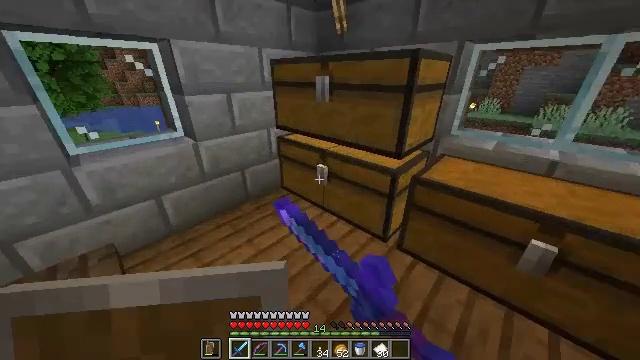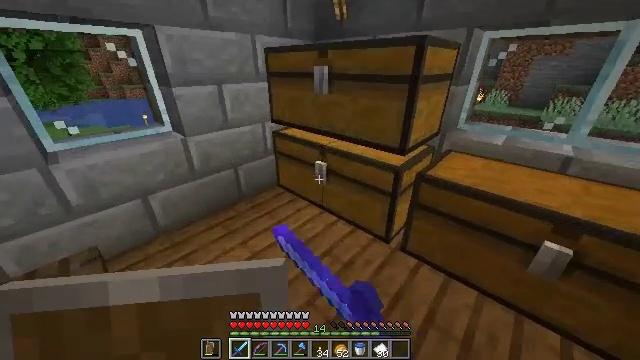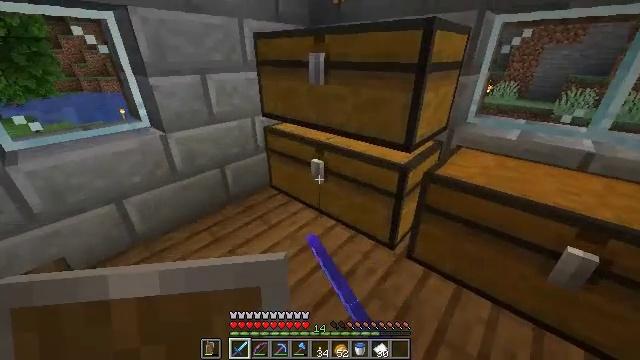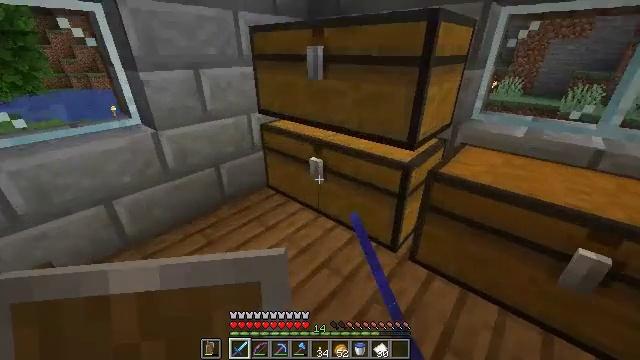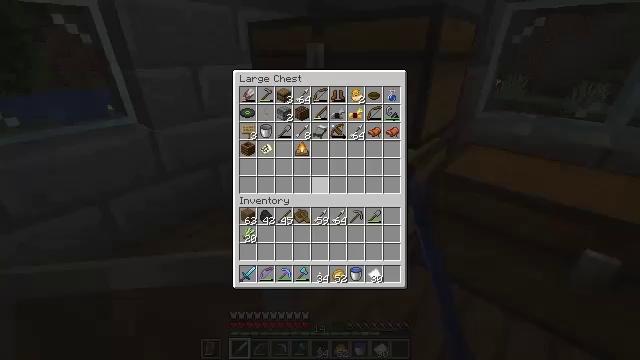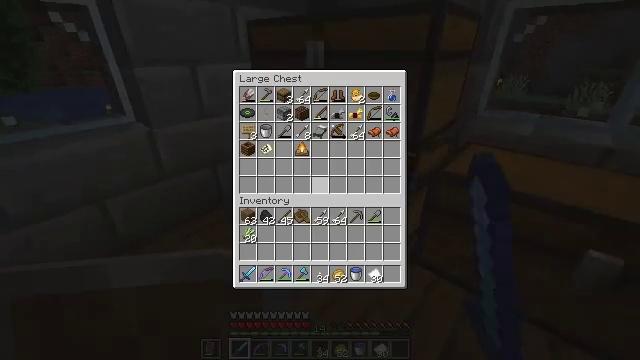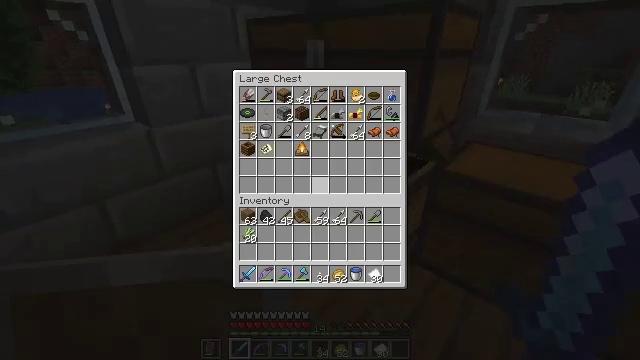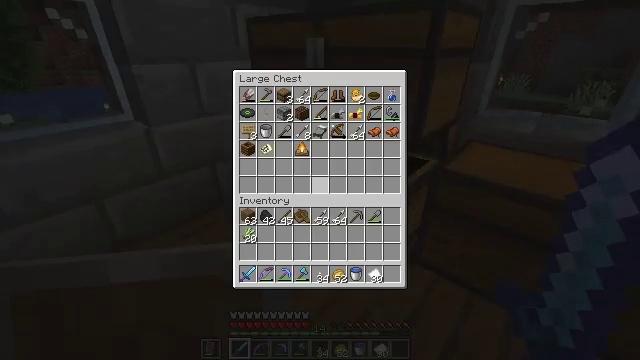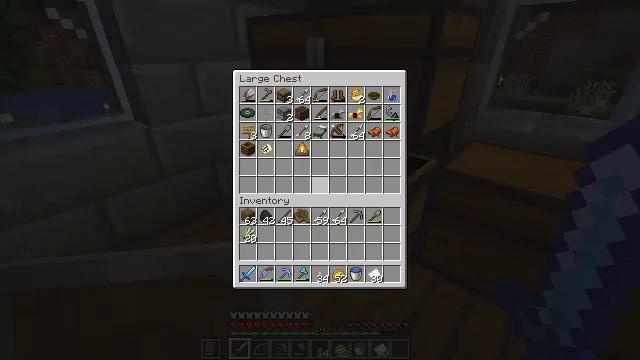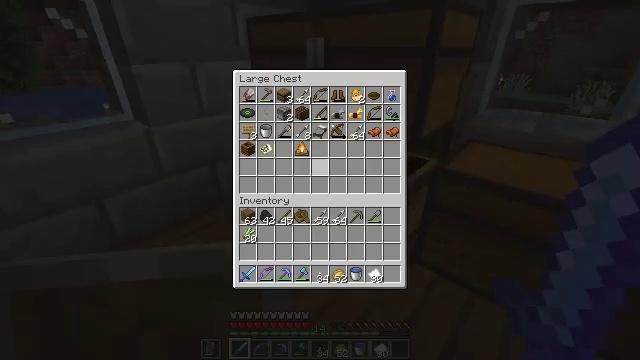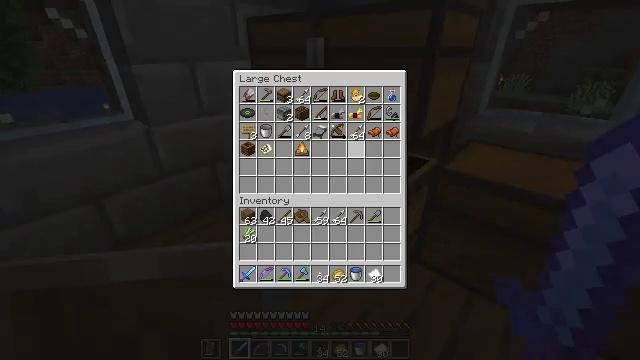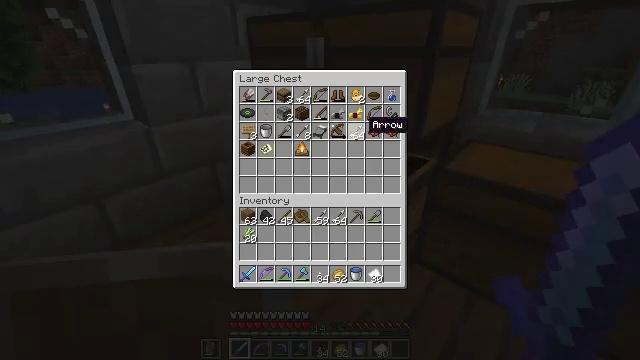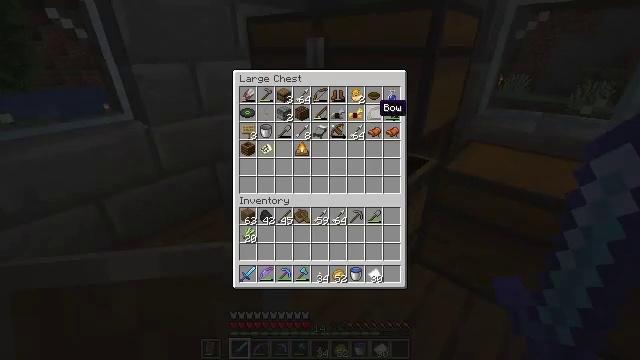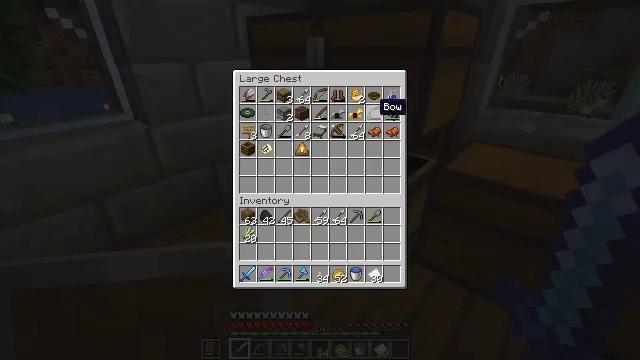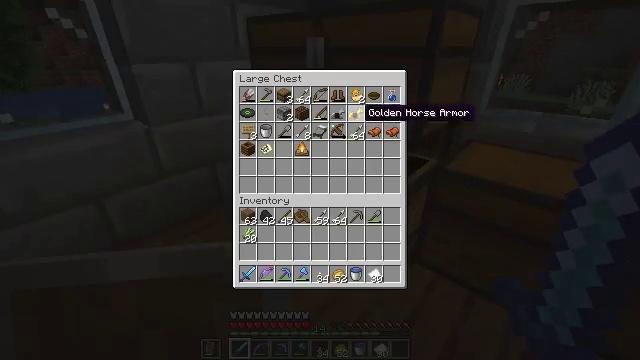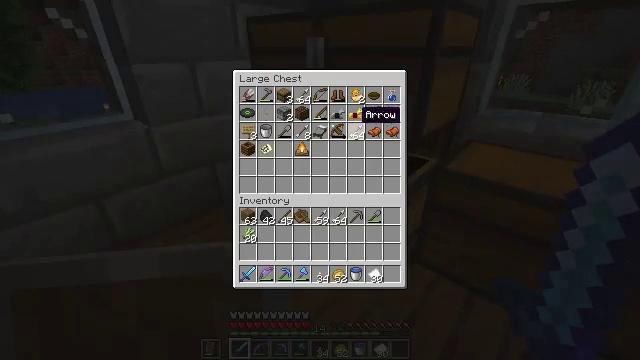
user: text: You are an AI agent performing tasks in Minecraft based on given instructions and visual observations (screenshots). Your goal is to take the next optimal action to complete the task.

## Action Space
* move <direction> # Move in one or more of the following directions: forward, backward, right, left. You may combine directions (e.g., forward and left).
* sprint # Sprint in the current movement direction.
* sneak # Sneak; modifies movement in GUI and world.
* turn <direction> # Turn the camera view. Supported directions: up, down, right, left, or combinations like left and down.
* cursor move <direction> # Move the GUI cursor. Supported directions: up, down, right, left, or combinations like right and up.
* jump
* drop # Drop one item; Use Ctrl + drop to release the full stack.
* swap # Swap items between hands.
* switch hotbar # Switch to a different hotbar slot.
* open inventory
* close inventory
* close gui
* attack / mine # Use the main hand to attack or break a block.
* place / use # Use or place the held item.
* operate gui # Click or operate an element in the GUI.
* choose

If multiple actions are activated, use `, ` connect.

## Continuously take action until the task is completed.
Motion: motion action
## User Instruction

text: Utilize iron ingots on a crafting table to make a cauldron.
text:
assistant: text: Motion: no_op
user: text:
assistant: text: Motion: turn right
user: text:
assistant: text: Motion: no_op
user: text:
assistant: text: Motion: open gui
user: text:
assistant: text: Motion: no_op
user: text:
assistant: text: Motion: no_op
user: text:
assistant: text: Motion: no_op
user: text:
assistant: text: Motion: no_op
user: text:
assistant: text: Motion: no_op
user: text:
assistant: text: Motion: cursor move right and up
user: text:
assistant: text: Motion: cursor move right and up
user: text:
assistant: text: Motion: cursor move right and up
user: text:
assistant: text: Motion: sneak
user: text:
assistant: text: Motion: sneak, cursor move left
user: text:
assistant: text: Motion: sneak
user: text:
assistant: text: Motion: no_op
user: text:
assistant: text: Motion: no_op
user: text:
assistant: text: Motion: turn right and up, close gui
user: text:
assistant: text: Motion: turn right and up
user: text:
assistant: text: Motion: turn right and up
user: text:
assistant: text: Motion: use / place
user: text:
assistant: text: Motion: use / place
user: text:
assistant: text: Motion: no_op
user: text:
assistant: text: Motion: no_op
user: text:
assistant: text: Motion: no_op
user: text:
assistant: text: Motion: open gui
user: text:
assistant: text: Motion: no_op
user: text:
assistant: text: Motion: no_op
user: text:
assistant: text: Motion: no_op
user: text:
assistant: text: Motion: cursor move up